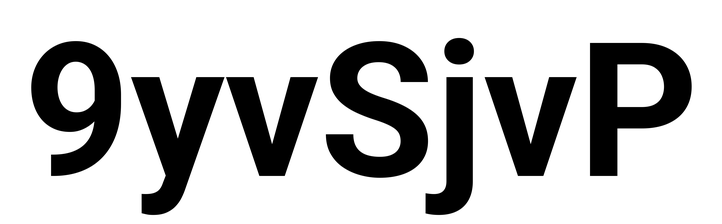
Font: Roboto_Bold